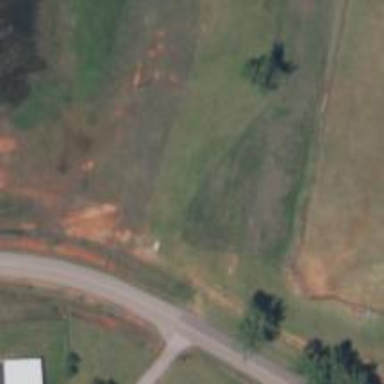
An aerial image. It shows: Disc golf hole.